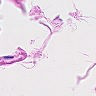
Metastatic tissue present: no